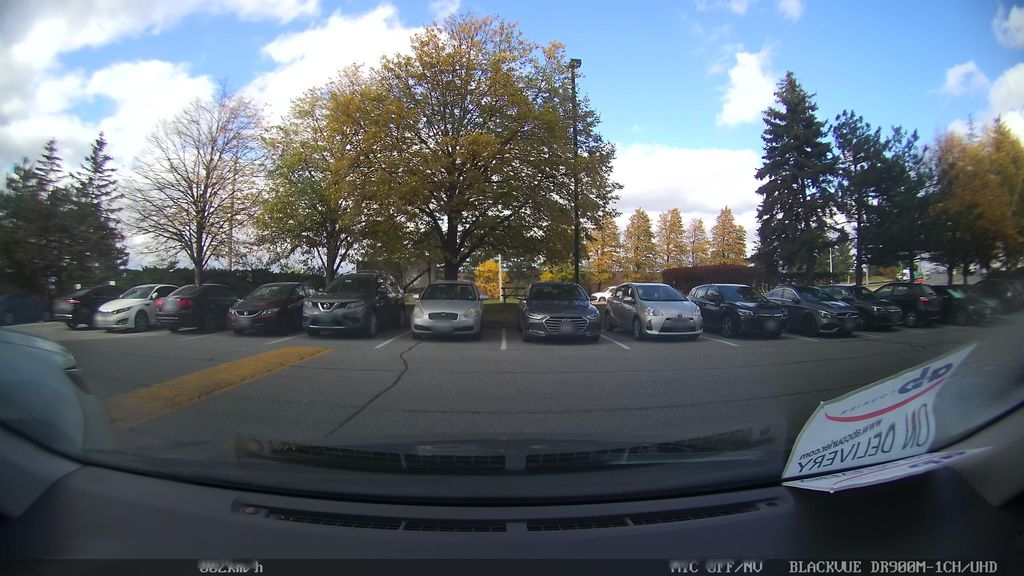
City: toronto